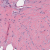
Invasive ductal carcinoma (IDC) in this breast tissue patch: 0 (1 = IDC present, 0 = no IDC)